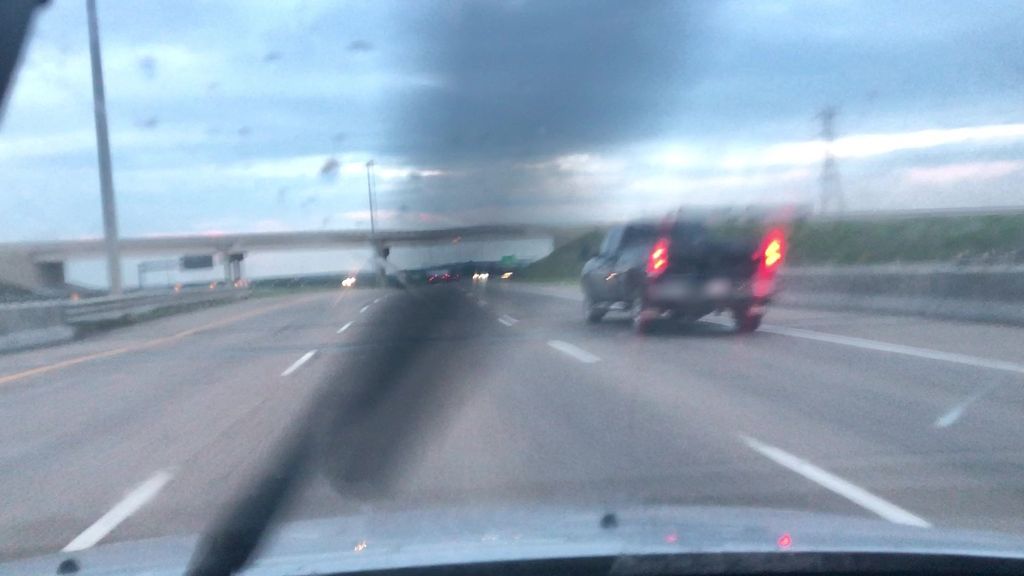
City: edmonton